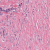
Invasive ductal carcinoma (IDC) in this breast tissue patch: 1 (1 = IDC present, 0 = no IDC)